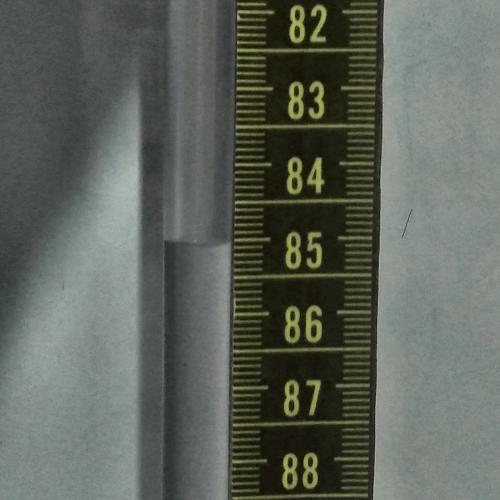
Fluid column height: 85.0 cm